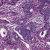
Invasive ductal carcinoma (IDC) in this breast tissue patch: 0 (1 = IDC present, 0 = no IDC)